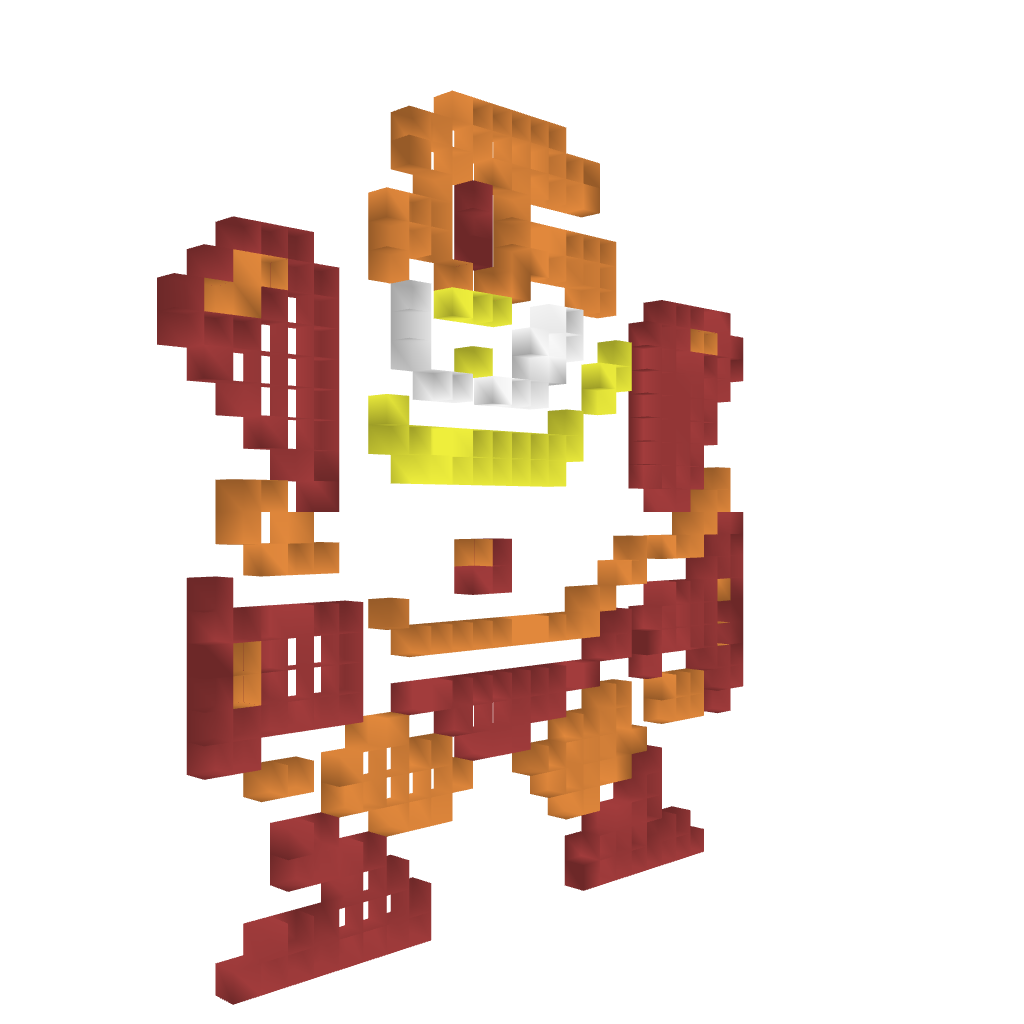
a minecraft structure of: Gutsman (ErnieCIII) bad low quality